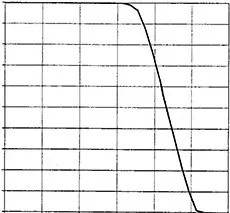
Dose-volume histograms for the planning target volume.
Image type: chart (chart)